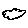
Label: cloud